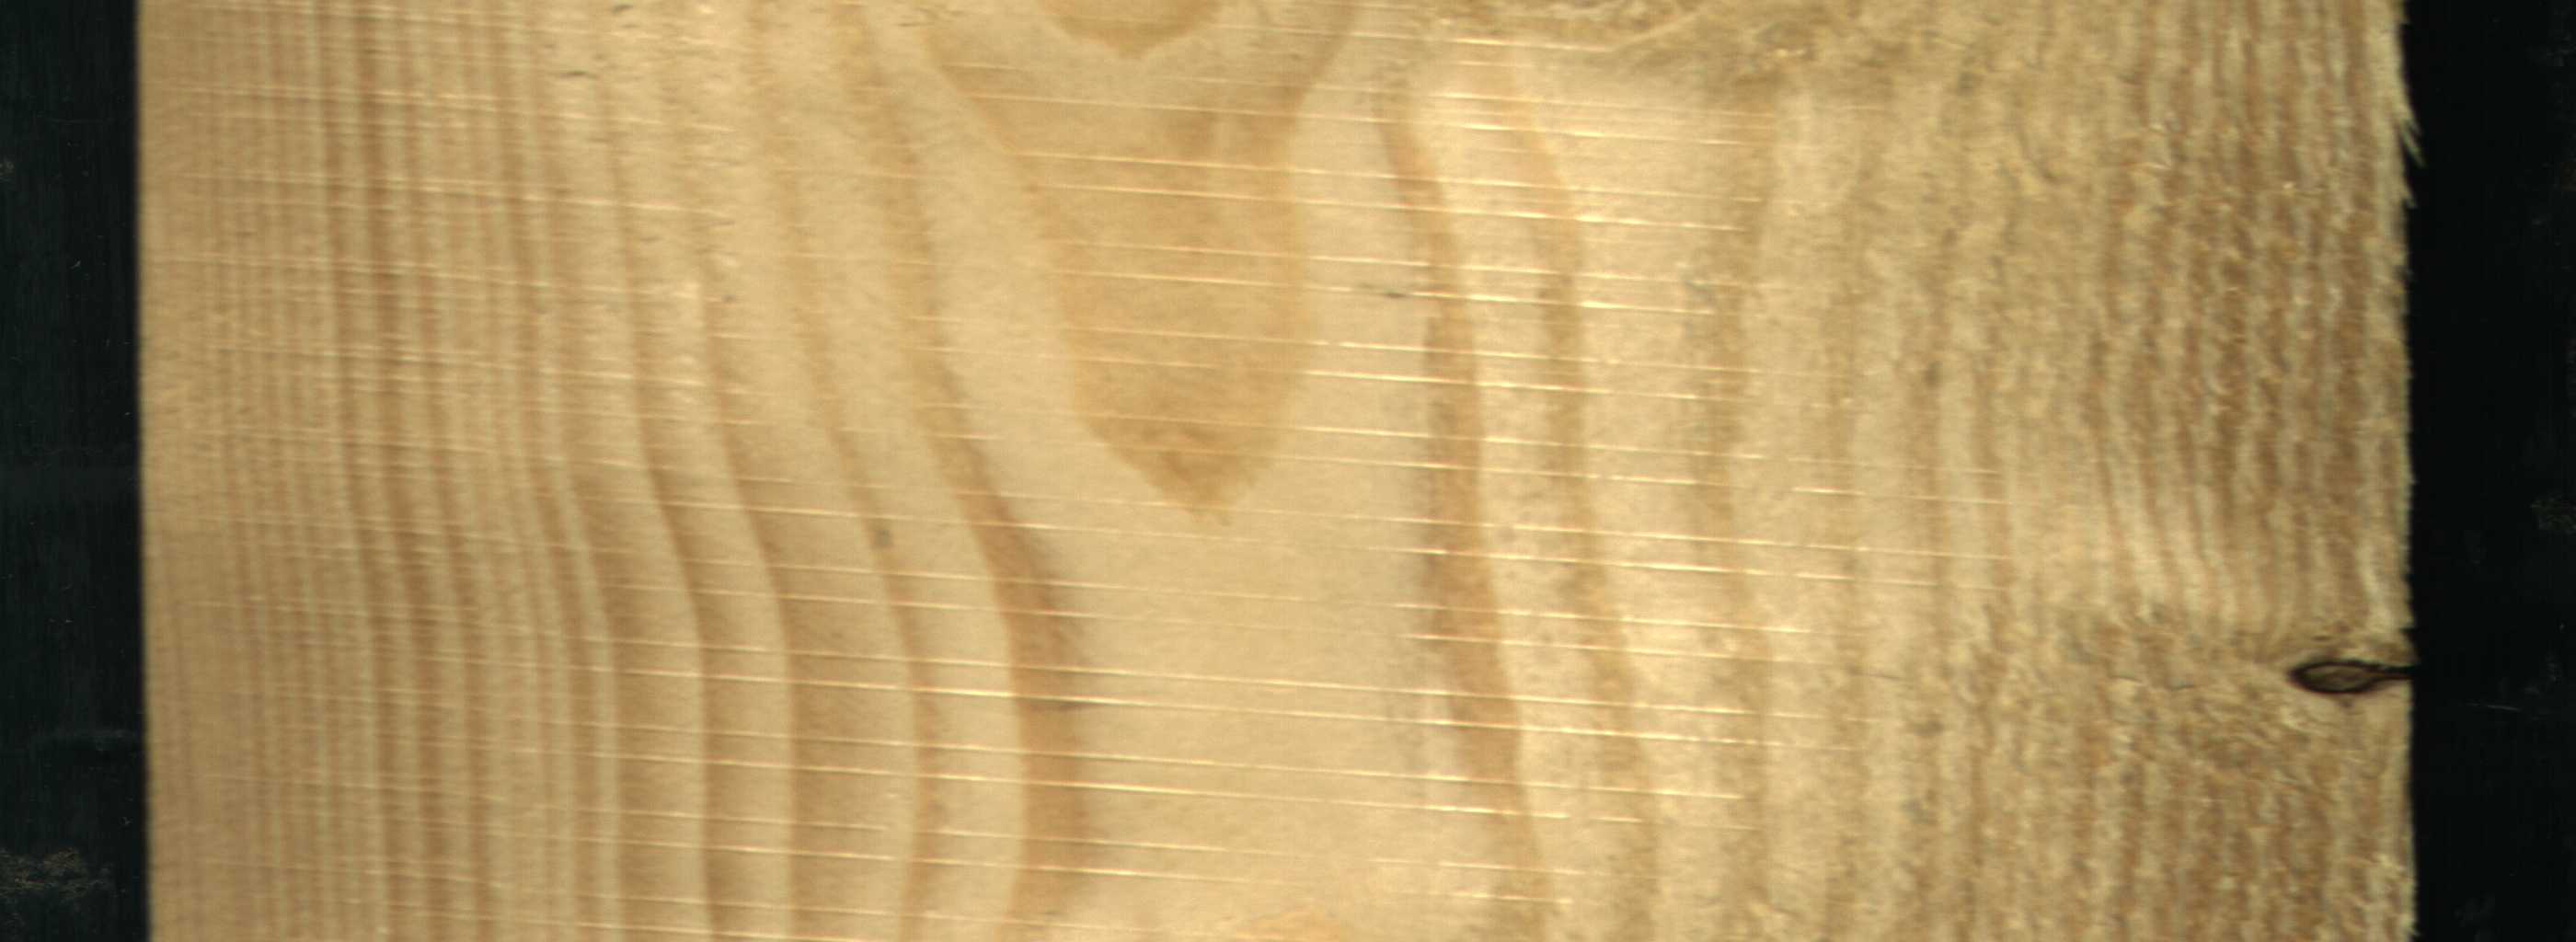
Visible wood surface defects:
Dead_Knot